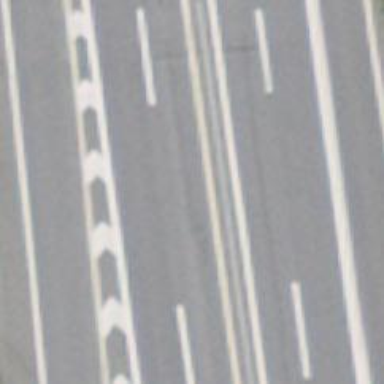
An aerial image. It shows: Asphalt trunk motorway.